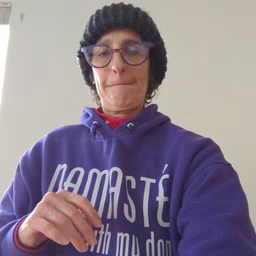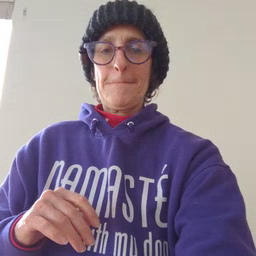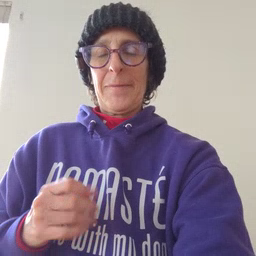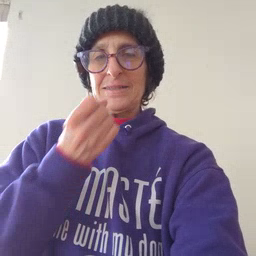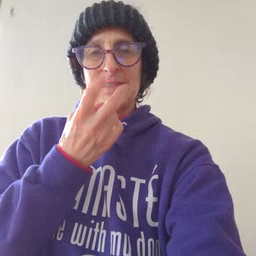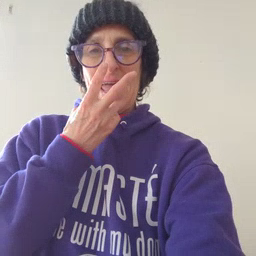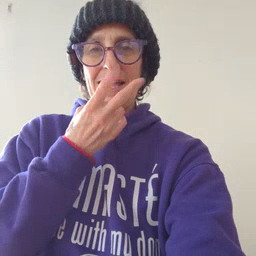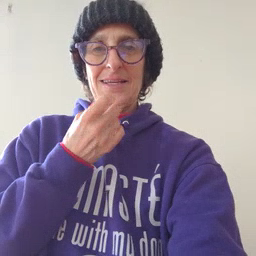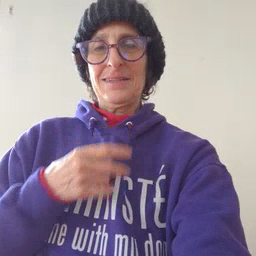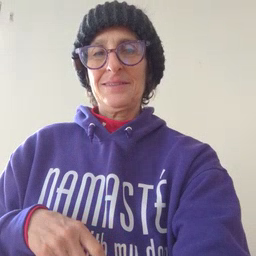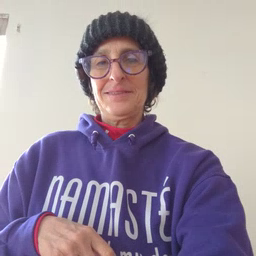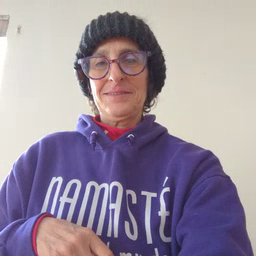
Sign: snack